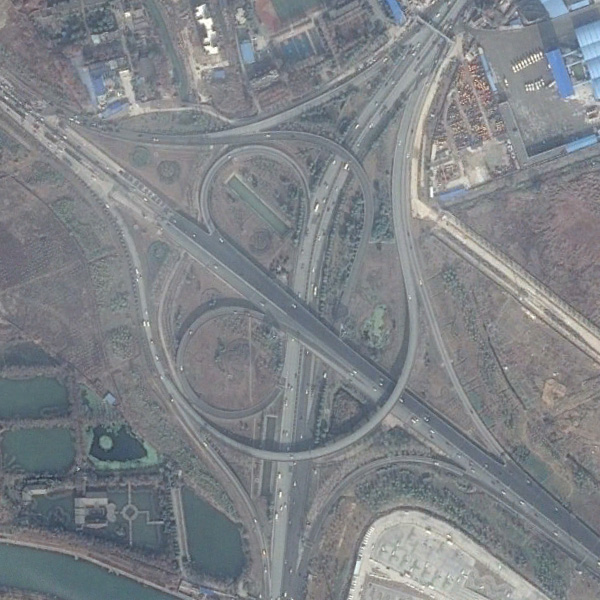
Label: Viaduct